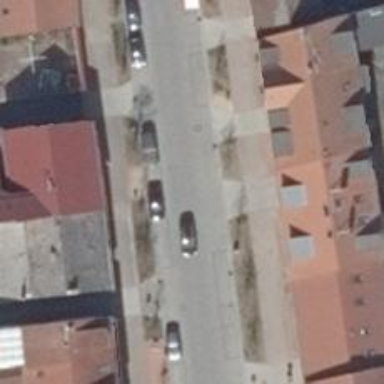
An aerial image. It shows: Residential road with sidewalks on both sides and separate cycle track.